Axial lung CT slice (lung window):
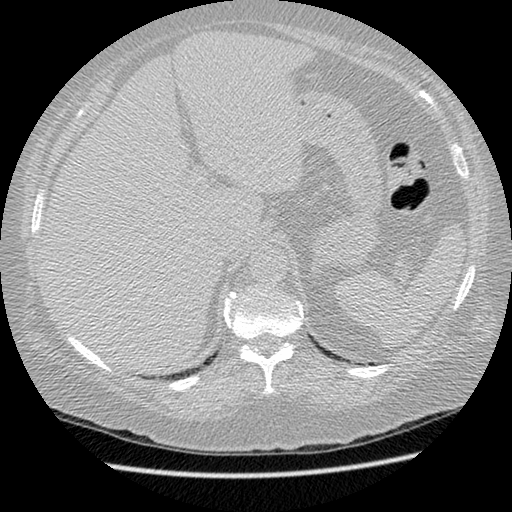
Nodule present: no